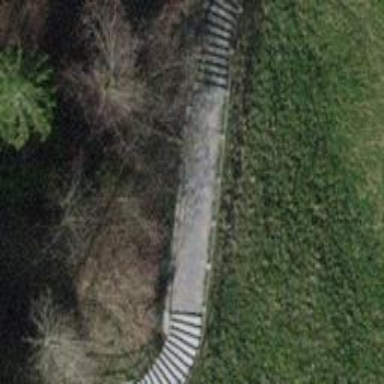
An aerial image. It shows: Road with steps.